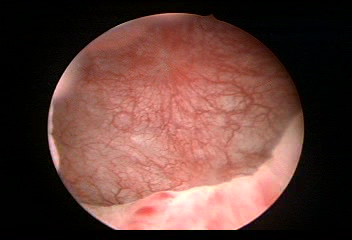
Modality: WLC
Class: Normal mucosa
Bladder cancer association: No